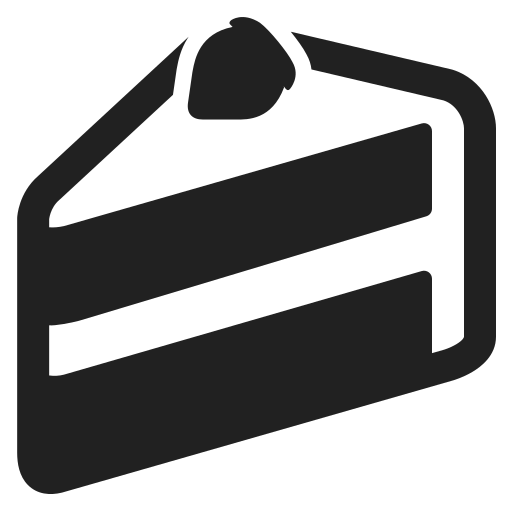
shortcake high contrast